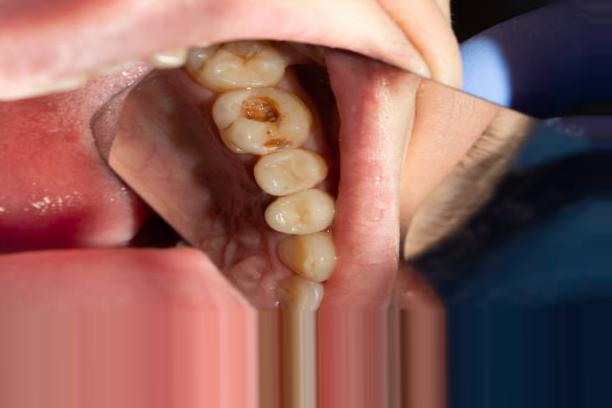
Condition: Caries